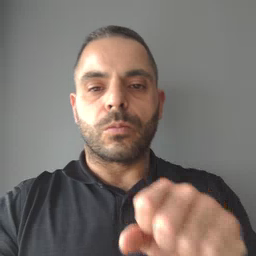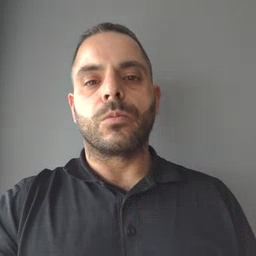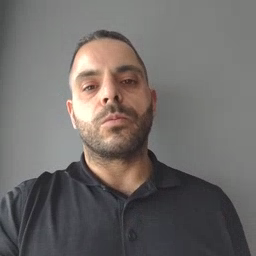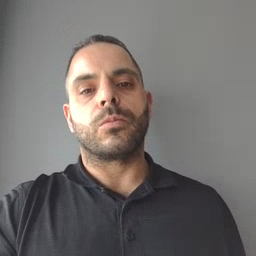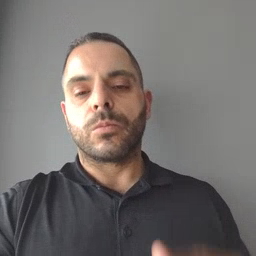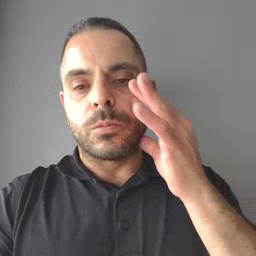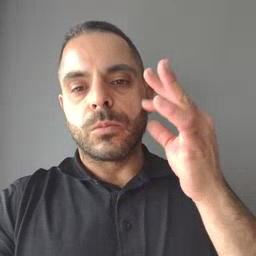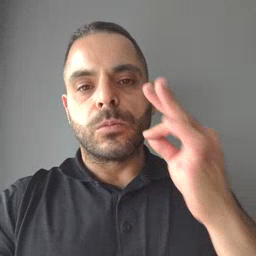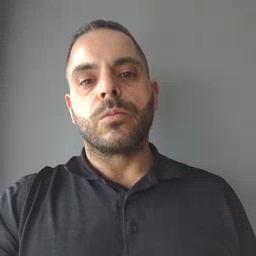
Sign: cat